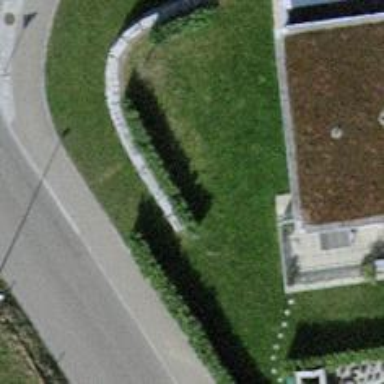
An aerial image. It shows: Hedge acting as barrier.